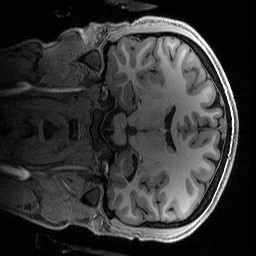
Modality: T1w
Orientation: coronal
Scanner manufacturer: siemens
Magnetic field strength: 3 T
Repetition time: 2.5 s
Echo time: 0.0029 s